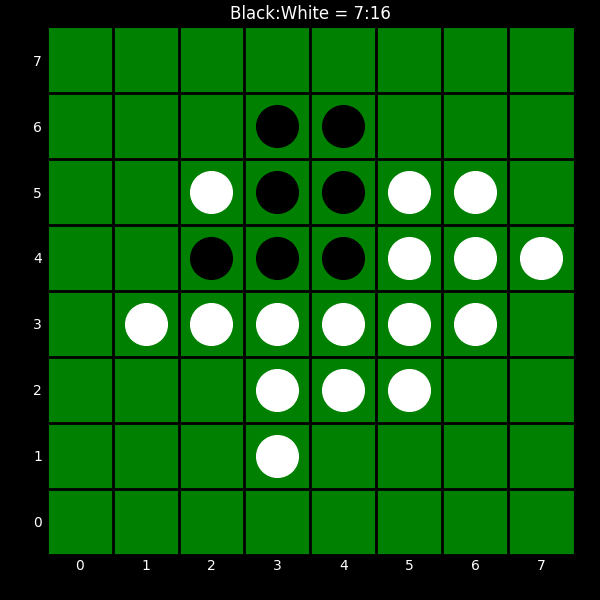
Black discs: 7
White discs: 16